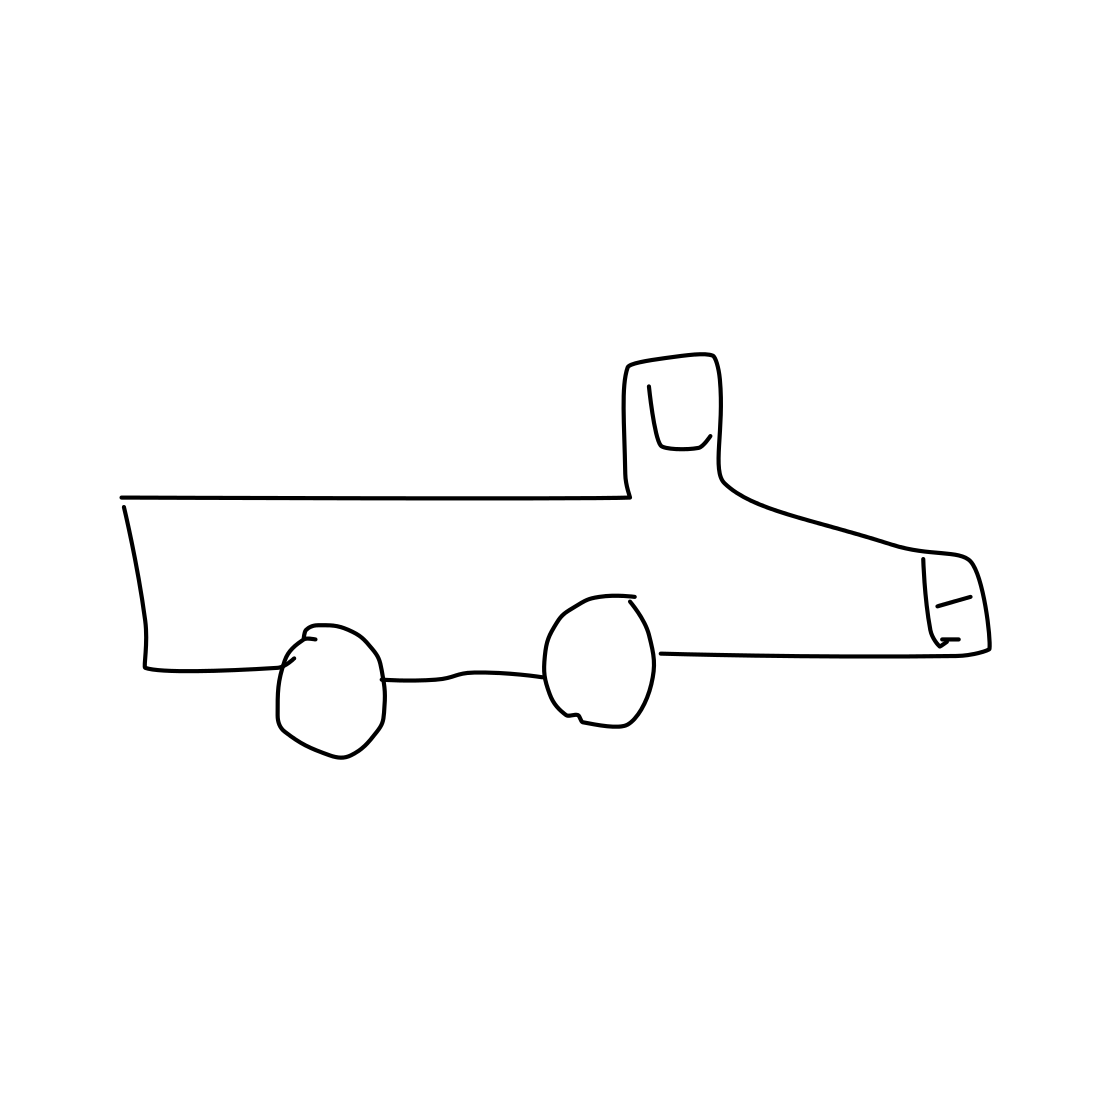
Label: pickup truck